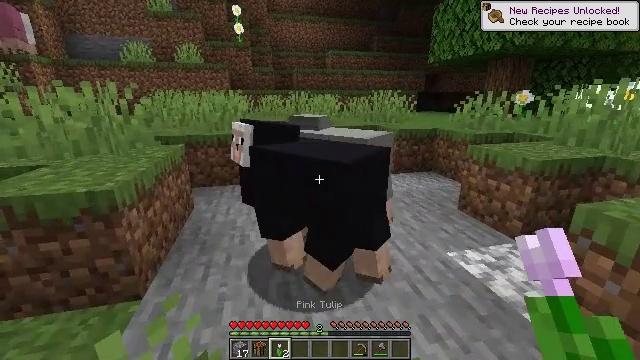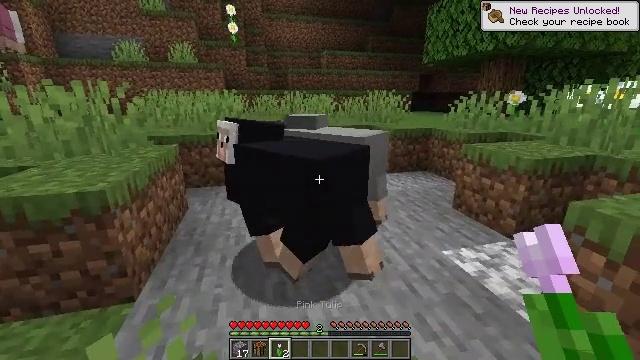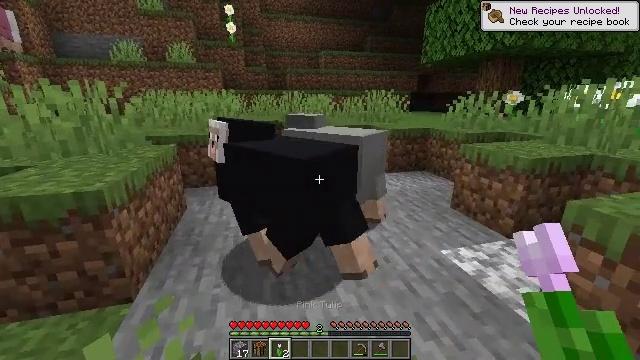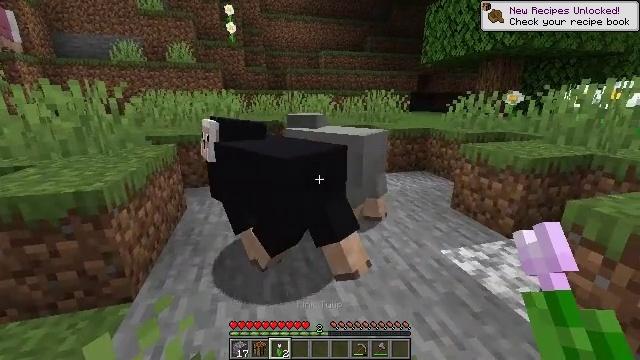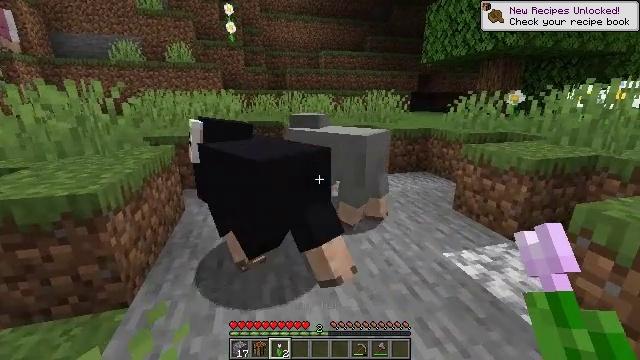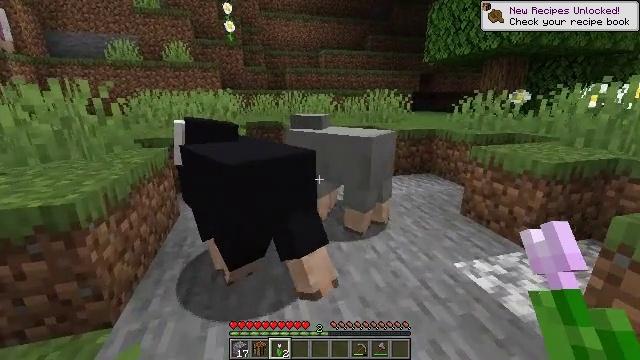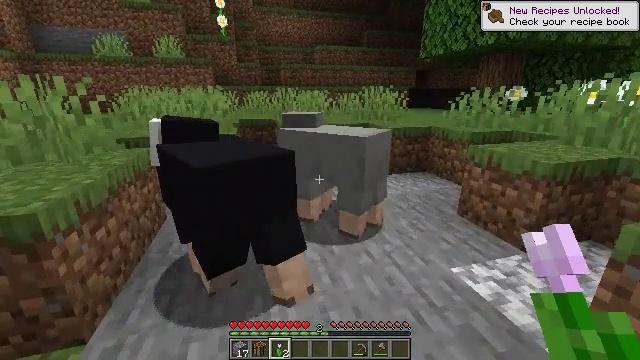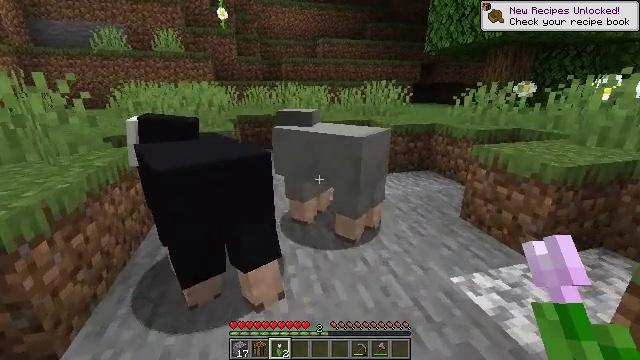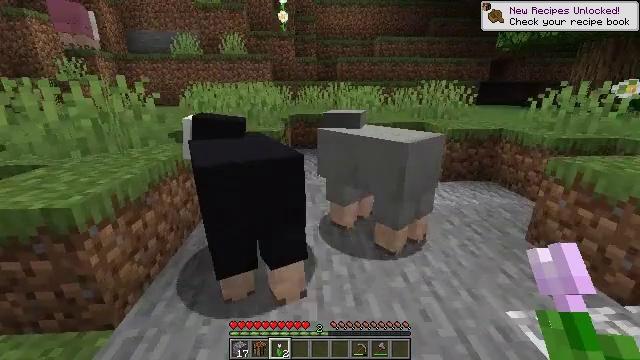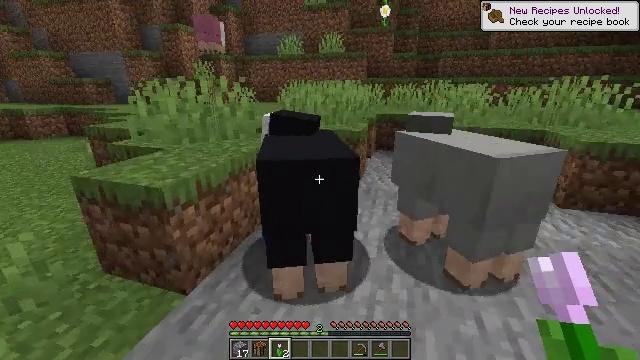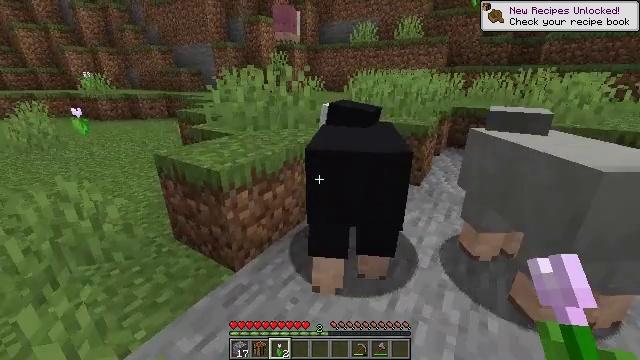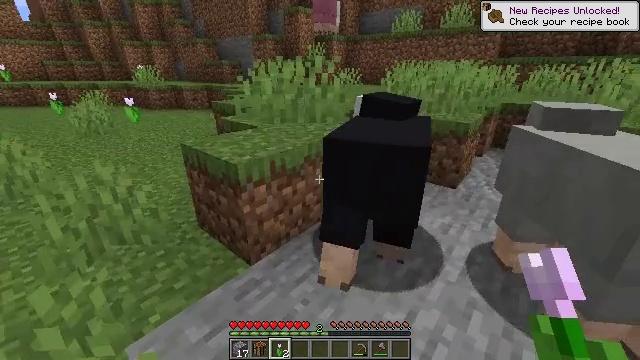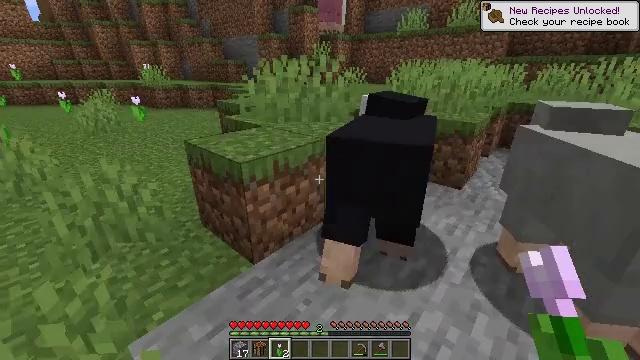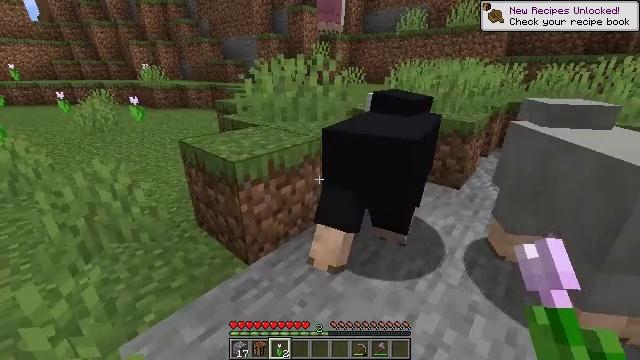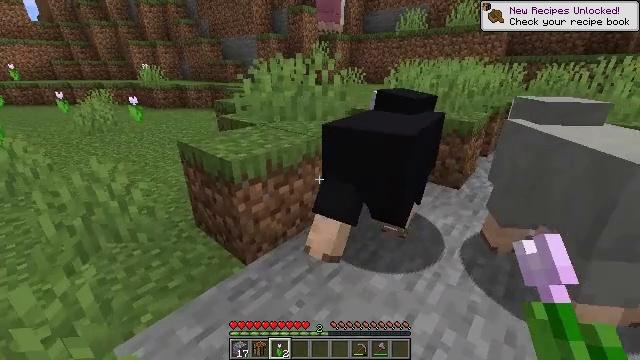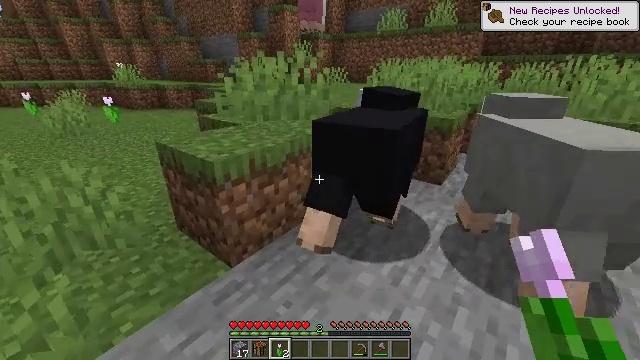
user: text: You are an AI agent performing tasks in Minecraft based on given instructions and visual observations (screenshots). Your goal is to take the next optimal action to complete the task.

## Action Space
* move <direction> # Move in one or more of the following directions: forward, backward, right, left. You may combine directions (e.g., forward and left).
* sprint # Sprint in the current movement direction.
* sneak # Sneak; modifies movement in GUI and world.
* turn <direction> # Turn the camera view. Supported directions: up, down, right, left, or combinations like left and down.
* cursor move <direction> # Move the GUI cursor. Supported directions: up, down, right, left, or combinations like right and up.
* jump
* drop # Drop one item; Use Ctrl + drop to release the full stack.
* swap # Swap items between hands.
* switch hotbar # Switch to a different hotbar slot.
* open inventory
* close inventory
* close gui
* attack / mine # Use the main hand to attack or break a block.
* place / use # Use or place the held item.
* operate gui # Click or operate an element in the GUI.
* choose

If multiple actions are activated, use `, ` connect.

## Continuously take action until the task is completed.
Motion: motion action
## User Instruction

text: Create pink dye by blending red and white dyes.
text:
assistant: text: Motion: turn right
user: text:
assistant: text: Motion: no_op
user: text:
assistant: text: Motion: no_op
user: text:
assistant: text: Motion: move forward
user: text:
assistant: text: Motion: move forward
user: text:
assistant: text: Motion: move forward and move right
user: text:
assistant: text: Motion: move forward and move right, turn down
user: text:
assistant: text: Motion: move forward and move right, turn left
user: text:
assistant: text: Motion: move forward and move right, turn left
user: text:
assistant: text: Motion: move forward, turn left and down
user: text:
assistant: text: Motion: turn left and down
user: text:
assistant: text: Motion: turn left, use / place
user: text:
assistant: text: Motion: use / place
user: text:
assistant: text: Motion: use / place
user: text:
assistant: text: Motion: turn right
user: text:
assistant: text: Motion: turn right
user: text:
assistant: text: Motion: turn right
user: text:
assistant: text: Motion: turn right
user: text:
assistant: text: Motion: turn right
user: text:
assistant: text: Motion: turn right, open inventory
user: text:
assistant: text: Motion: open inventory
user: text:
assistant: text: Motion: open inventory
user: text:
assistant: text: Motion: open inventory
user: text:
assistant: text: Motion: cursor move right and down
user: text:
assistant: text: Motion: cursor move down
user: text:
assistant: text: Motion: cursor move down
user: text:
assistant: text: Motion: cursor move left and down
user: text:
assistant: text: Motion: cursor move left and down
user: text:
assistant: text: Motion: no_op
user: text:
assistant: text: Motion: no_op